This grayscale image was formed by reshaping a rotor test-rig vibration snapshot into a 2-D grid. Based on the visible evidence, which rotor condition applies: normal, misalignment, unbalance, looseness?
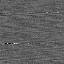
Answer: normal